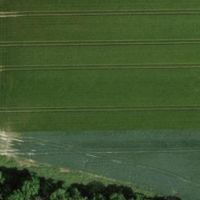
EUNIS habitat code: 52
Species observed at this site:
Lamium galeobdolon